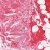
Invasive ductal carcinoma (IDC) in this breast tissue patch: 0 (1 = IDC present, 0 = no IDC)